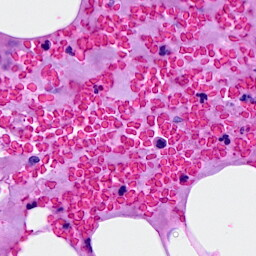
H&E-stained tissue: Breast